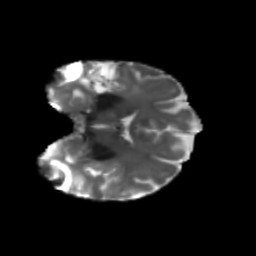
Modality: T2w
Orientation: coronal
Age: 59
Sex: female
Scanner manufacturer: siemens
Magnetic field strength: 3 T
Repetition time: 5.25 s
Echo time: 0.08 s